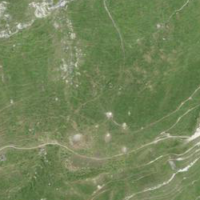
EUNIS habitat code: 26
Species observed at this site:
Galium boreale